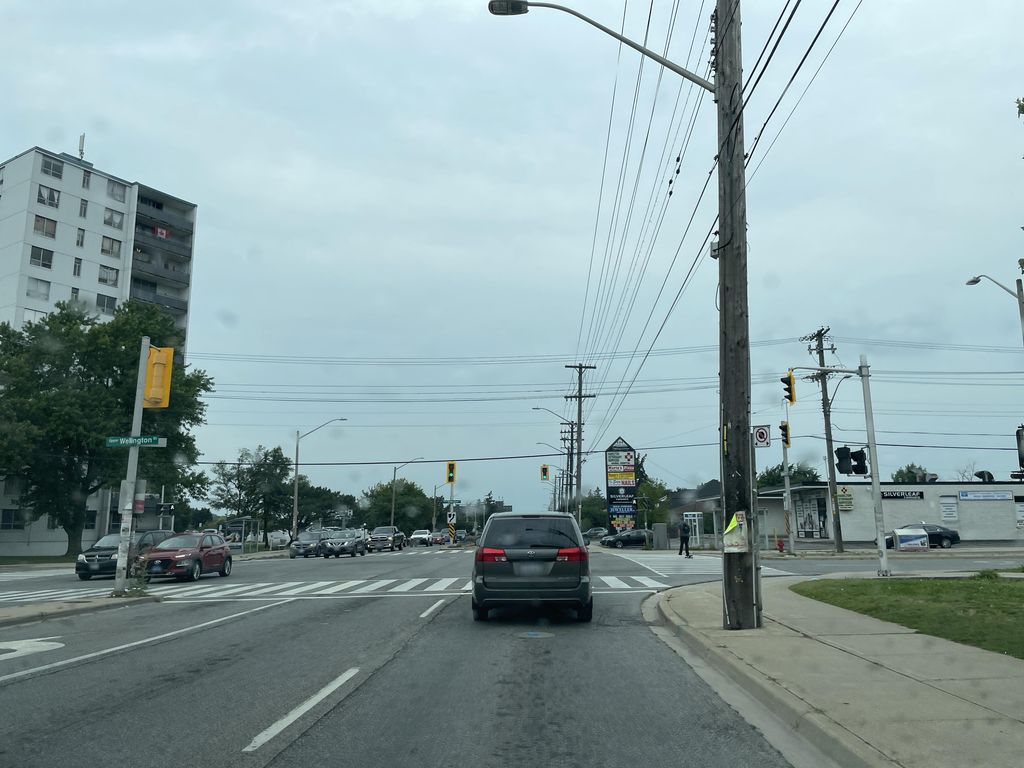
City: hamilton